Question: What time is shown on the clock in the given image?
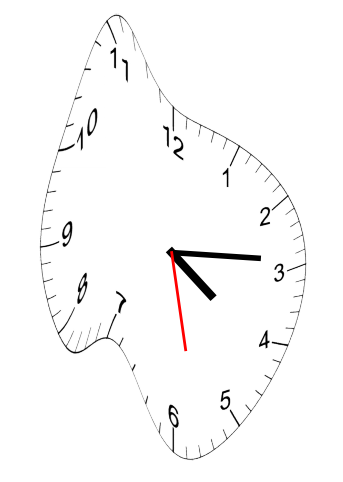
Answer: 04:14:28